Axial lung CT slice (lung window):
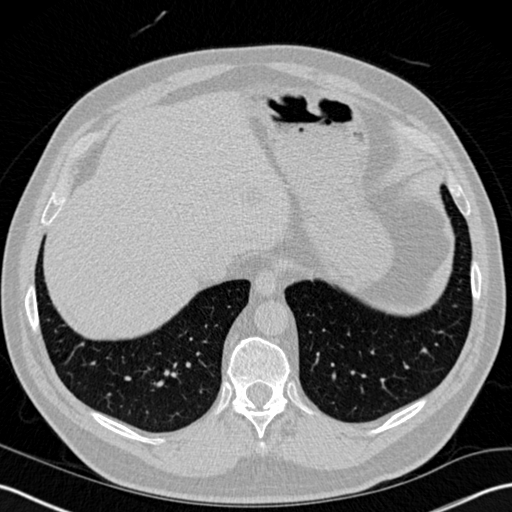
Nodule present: no